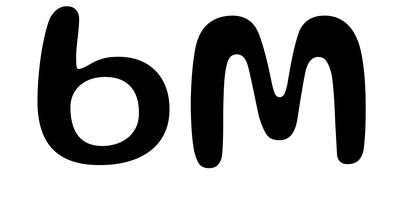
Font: Gluten_Regular